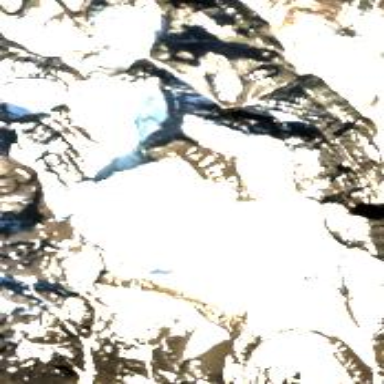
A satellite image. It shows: Majestic glacier in the distance.